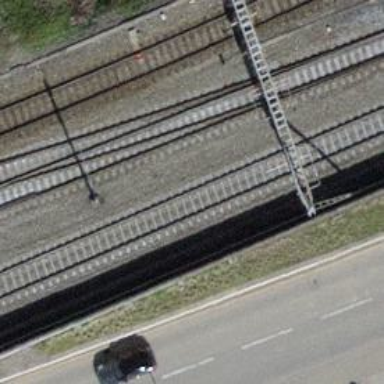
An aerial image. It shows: Siding railway track with electrified contact line.